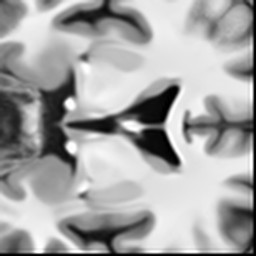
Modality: T1w
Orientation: coronal